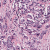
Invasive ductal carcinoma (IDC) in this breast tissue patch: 1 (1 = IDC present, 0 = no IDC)